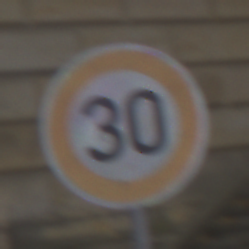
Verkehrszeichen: Geschwindigkeit30
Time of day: Midday
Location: Outdoor (Urban)
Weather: Overcast
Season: NotSpecified
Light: Natural